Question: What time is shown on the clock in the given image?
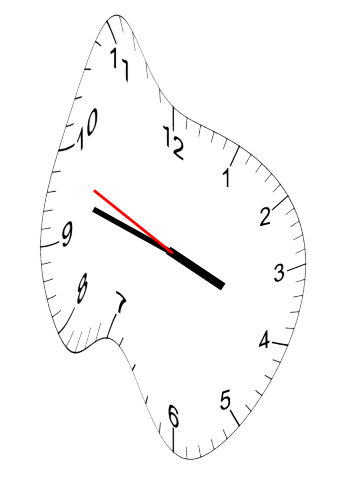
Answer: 03:47:49